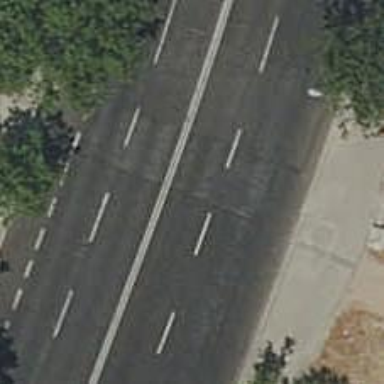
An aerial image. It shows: Asphalt footway with unmarked crossing.